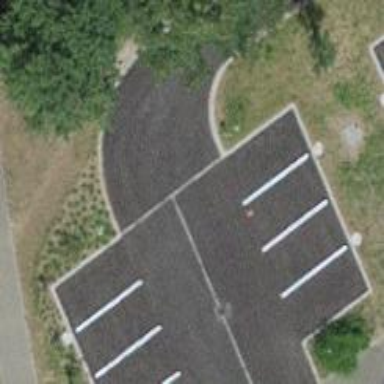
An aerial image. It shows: Paved parking aisle in service road.